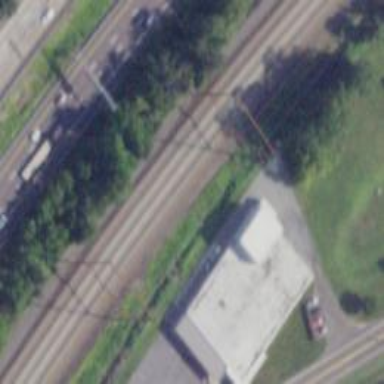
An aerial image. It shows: Railway track with contact lines for electrification.